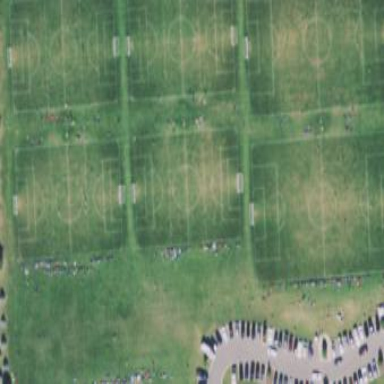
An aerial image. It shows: Soccer pitch for leisureland activities.